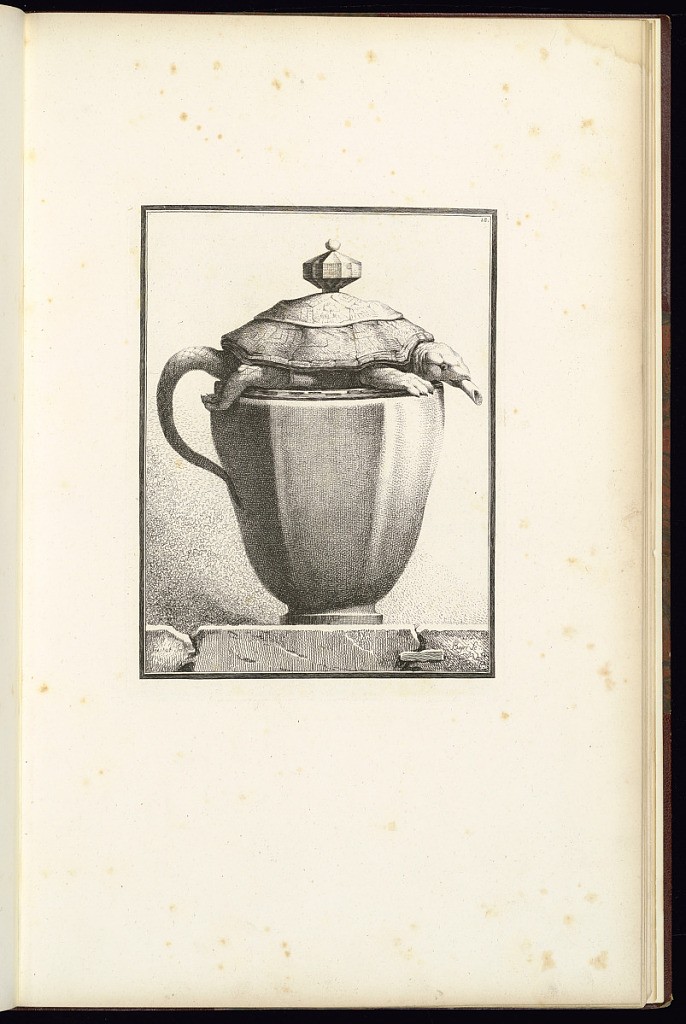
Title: Design for a Jug
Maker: Ennemond Alexandre Petitot, French, 1727 – 1801
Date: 1764
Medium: Etching on laid paper
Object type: Print
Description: Design for a lidded jug, the lid is in the shape of a turtle, with its tail forming the handle and a spout coming out of its mouth. The plate is signed and numbered.